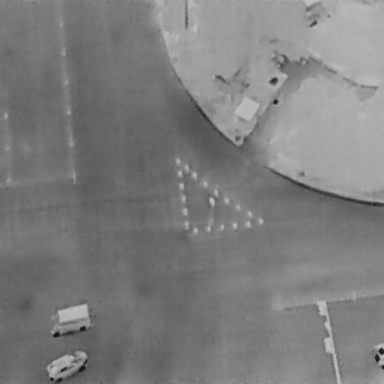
There is an OtherVehicle in the infrared image.